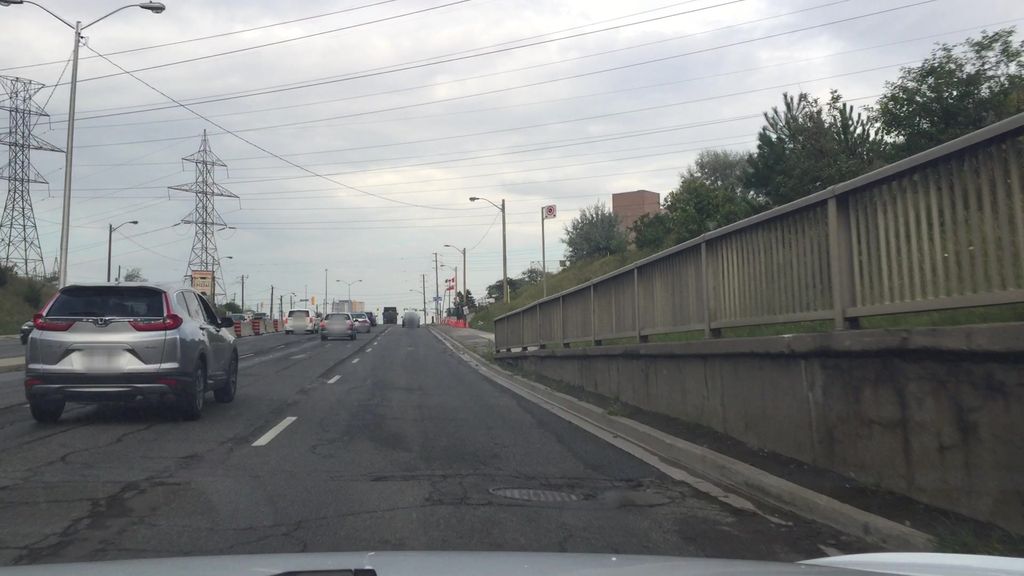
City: toronto